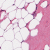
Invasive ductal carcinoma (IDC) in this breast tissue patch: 0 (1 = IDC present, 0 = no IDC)